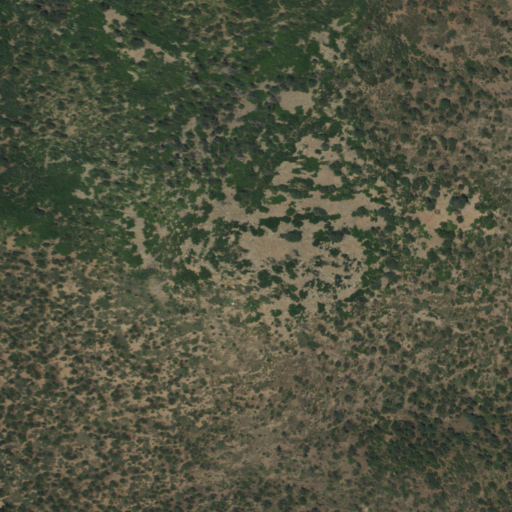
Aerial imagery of mountain in New Mexico named Rough Mountain containing evergreen forest and shrub